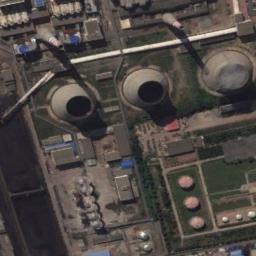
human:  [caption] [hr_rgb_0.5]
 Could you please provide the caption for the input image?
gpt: In the thermal power plant there are workshops and machinery  There are three cooling towers, one with steam, two chimneys, and some round objects .

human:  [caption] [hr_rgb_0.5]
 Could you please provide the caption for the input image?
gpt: Many buildings of different shapes and sizes are beside the thermal power station .

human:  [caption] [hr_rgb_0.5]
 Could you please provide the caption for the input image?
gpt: There are many buildings and three chimneys on the thermal power station .

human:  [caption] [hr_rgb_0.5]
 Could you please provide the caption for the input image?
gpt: The thermal power station is on the grass next to some buildings .

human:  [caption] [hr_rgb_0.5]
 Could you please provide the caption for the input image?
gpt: There is a row of white buildings next to the thermal power station .